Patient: sex M, age 25
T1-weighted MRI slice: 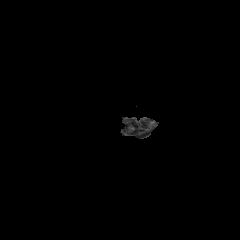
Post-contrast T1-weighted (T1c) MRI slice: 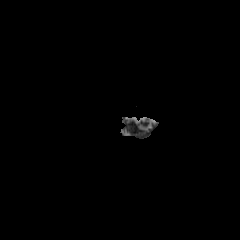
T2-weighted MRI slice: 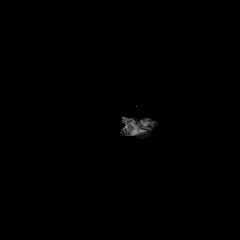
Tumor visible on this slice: no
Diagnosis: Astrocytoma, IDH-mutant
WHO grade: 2